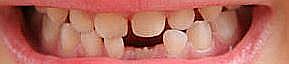
Condition: hypodontia